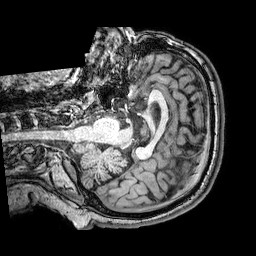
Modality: T1w
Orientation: axial
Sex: male
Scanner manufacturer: philips
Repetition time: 0.008203 s
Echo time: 0.0038 s